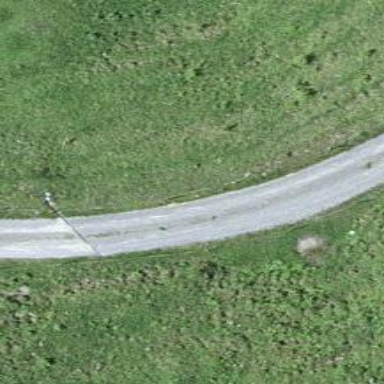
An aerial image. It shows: Well-maintained track road with grade 1 tracktype.